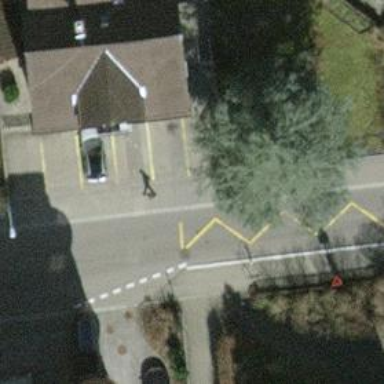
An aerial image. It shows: Sidewalk.